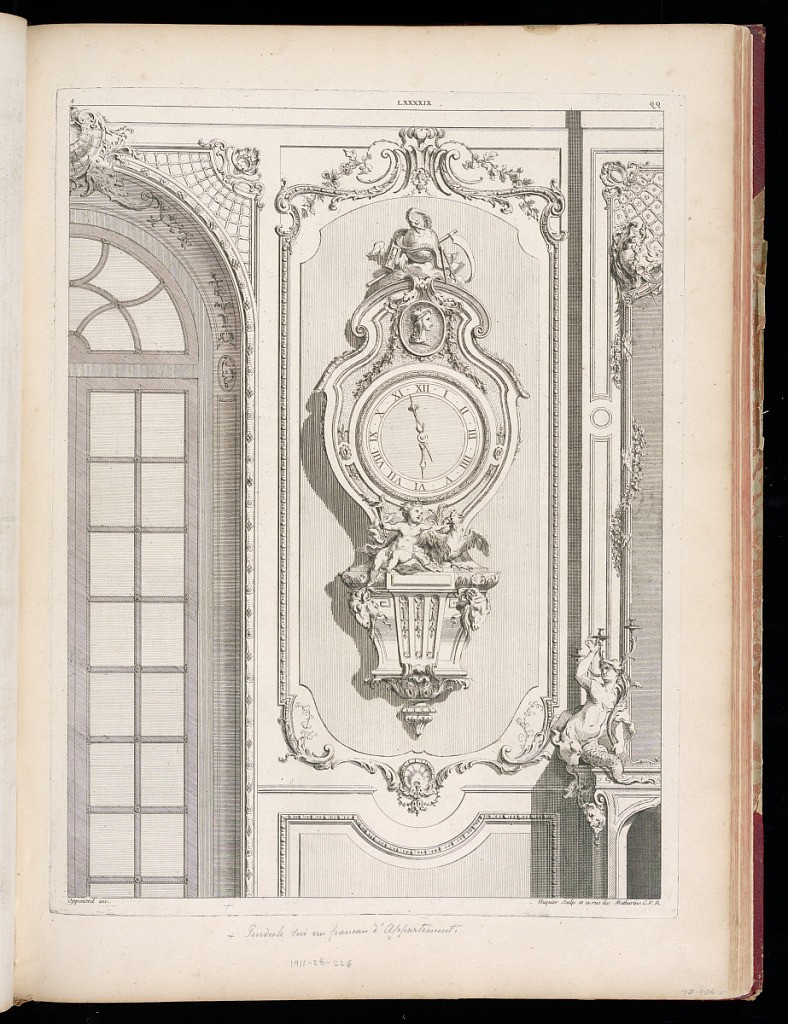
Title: Design for a Clock on an Apartment Panel
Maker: Gilles-Marie Oppenord, French, 1672–1742
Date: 1749-1761
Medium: Etching and engraving on laid paper
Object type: Bound print
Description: A rocaille pendule clock set within a panel in an apartment. The clock casing features decorative elements including goat heads, acanthus leaves, putti, a rooster, a portrait medallion, garland, and a trophy with a scythe, an hourglass with wings, and a snake circling a globe. The plate is signed and numbered.